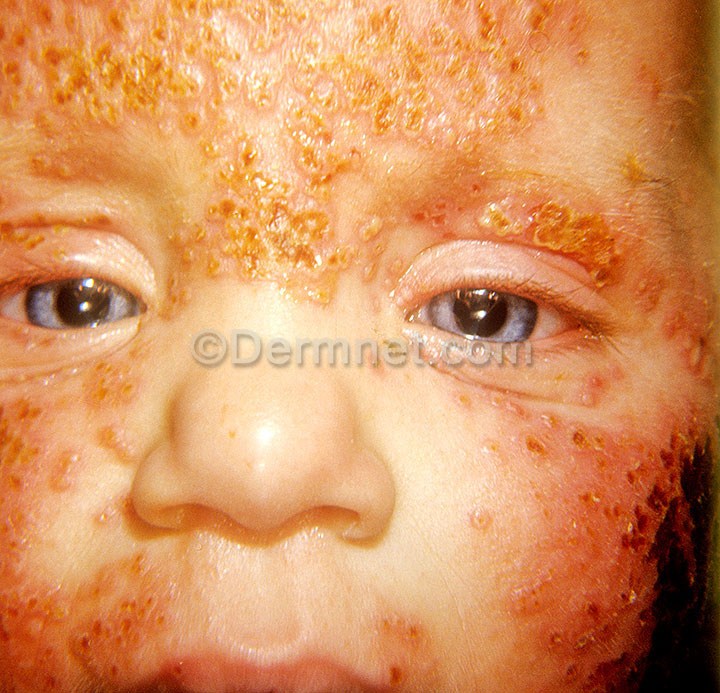
Disease: Warts Molluscum and other Viral Infections